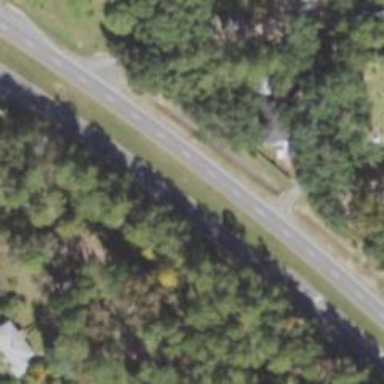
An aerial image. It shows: Asphalt trunk highway.